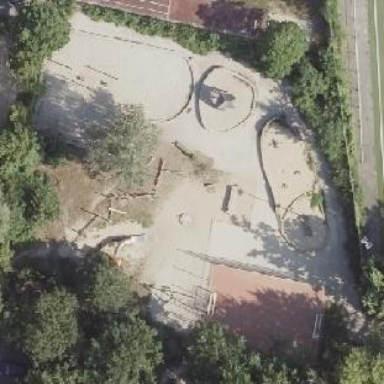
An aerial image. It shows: Playground area for leisure activities on the land.